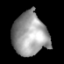
Tissue: prostate
Cell type: T cells
Senescence score: 0.7931
Nuclear area (px): 1476
Mean DAPI intensity: 153.732